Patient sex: M
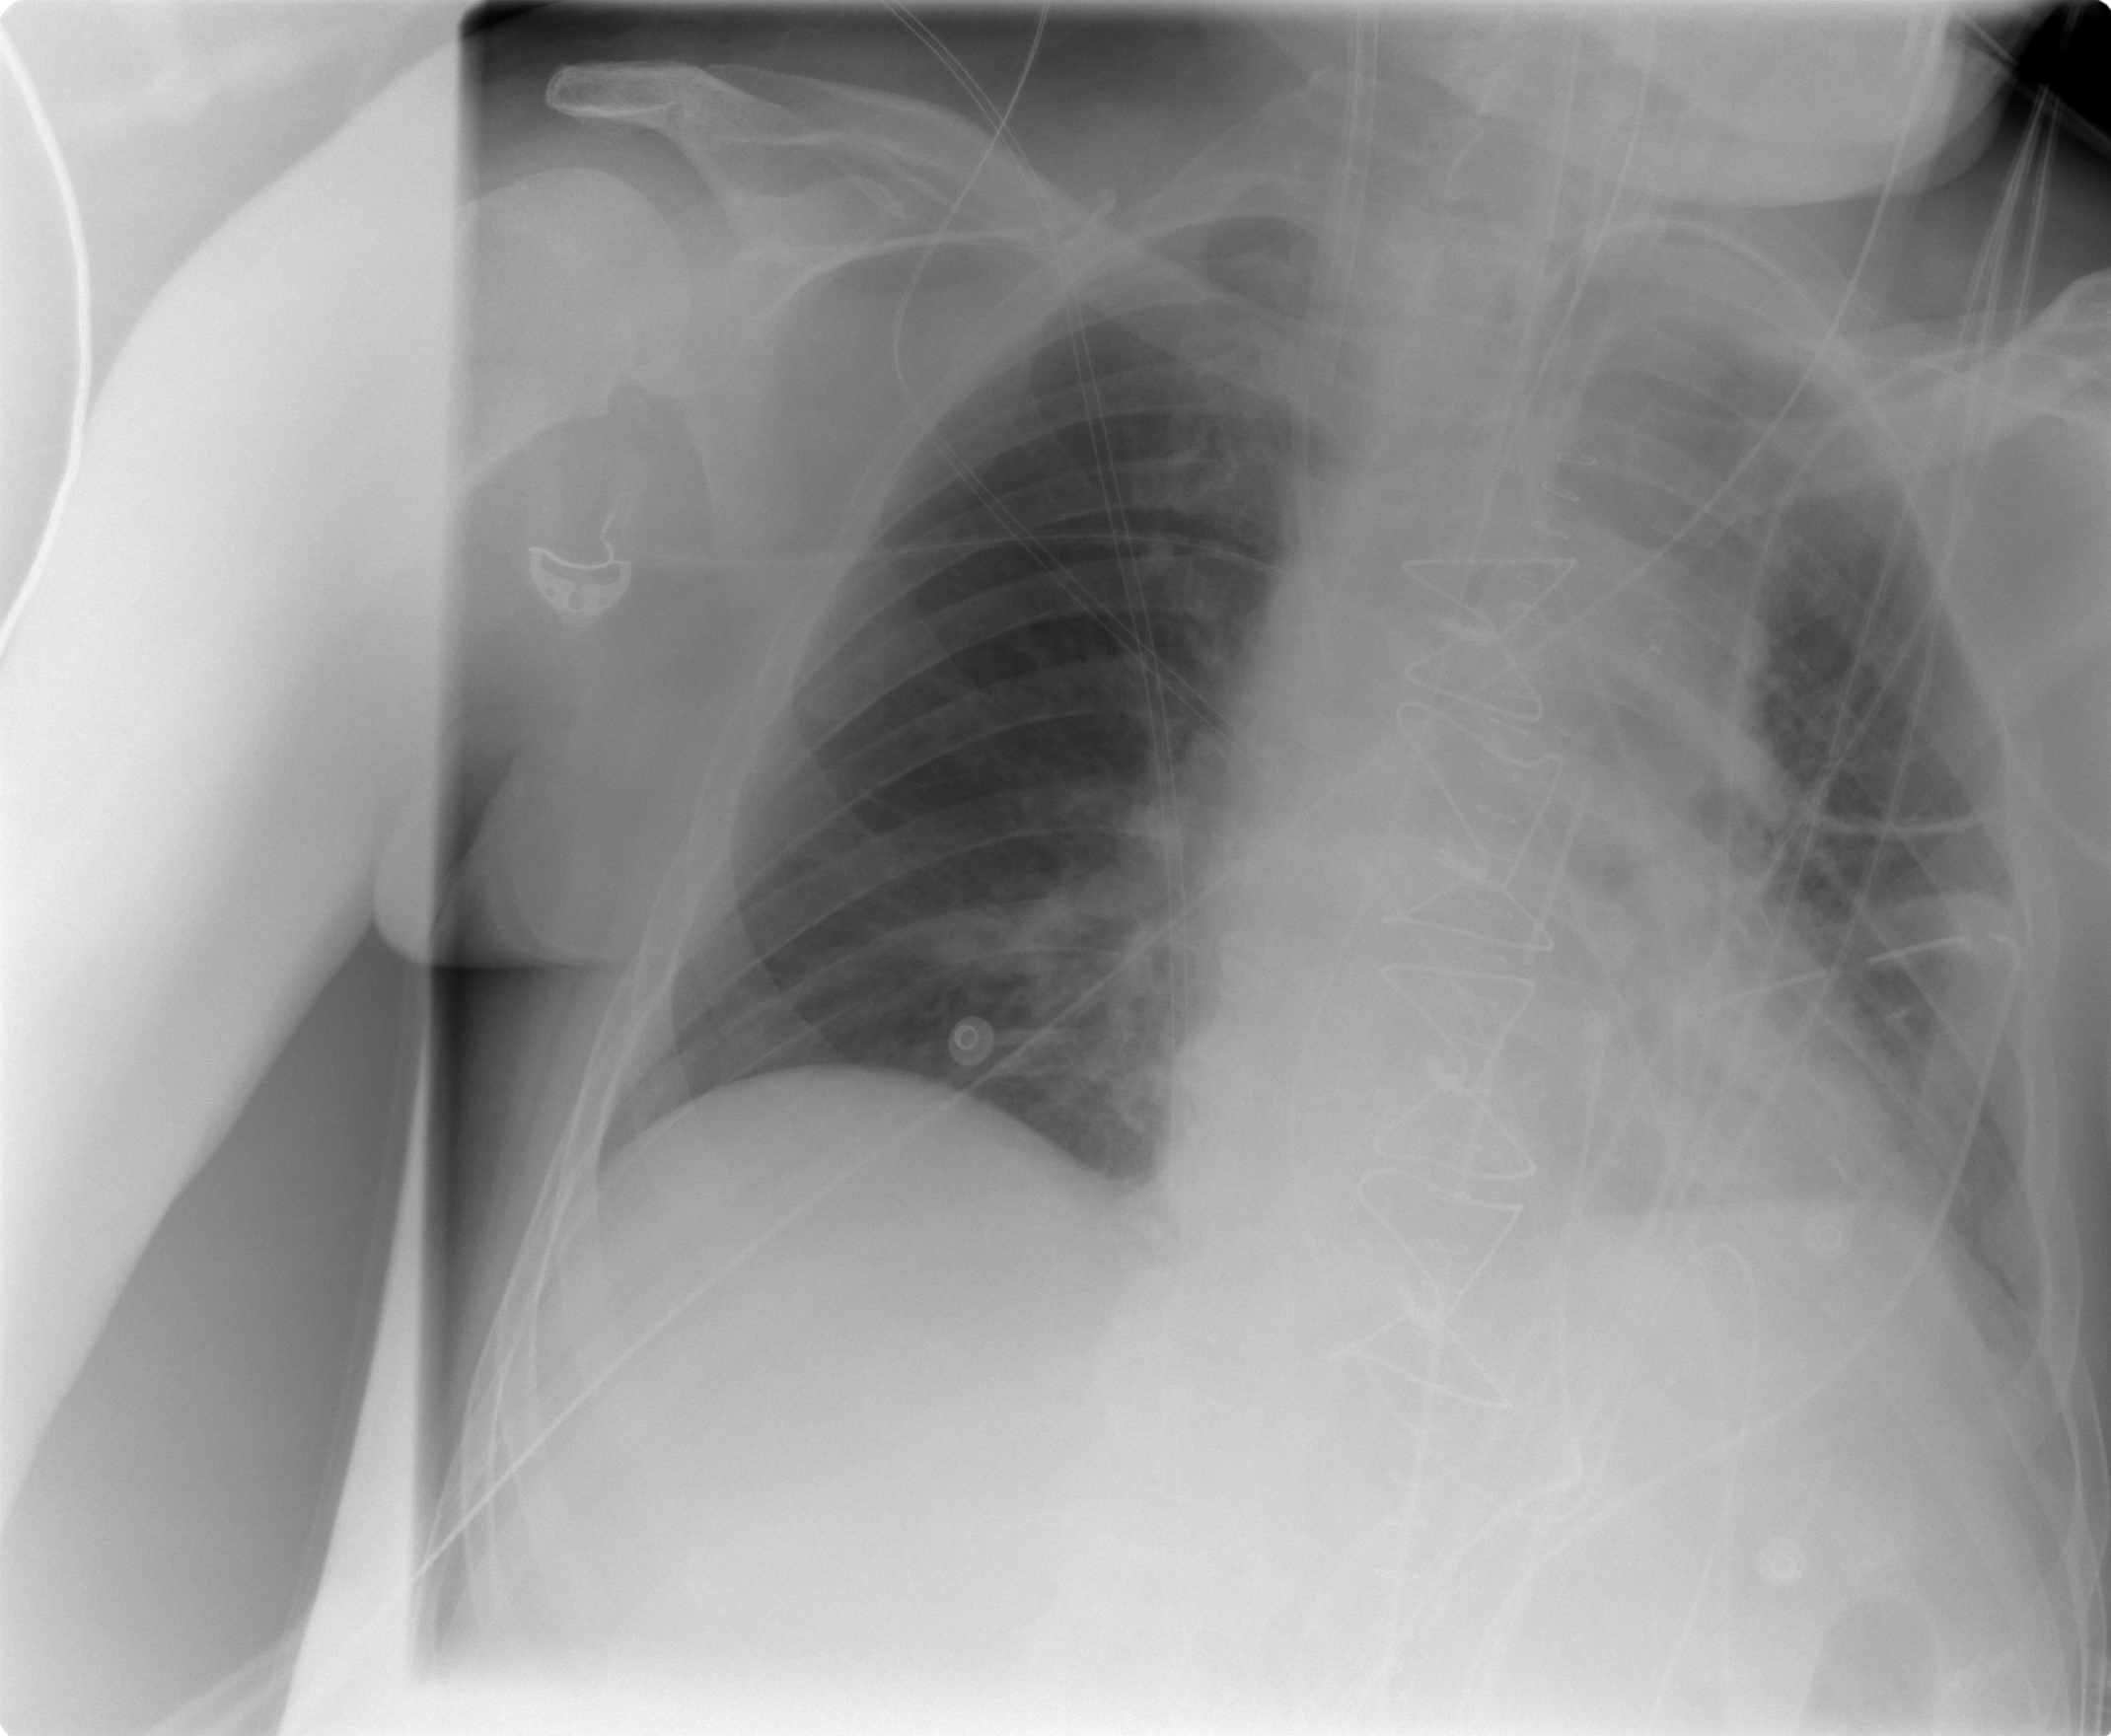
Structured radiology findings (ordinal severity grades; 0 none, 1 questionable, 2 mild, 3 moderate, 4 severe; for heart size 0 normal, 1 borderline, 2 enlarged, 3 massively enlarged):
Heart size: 1
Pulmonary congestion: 0
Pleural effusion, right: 0
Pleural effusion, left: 0
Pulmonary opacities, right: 2
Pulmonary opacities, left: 0
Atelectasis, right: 0
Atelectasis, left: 2